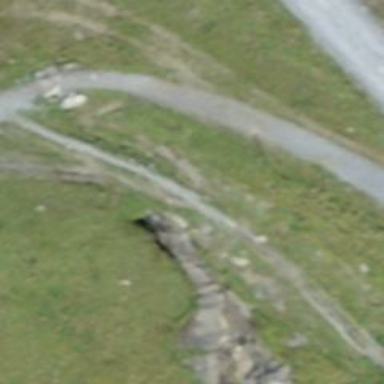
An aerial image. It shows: Culvert tunnel.